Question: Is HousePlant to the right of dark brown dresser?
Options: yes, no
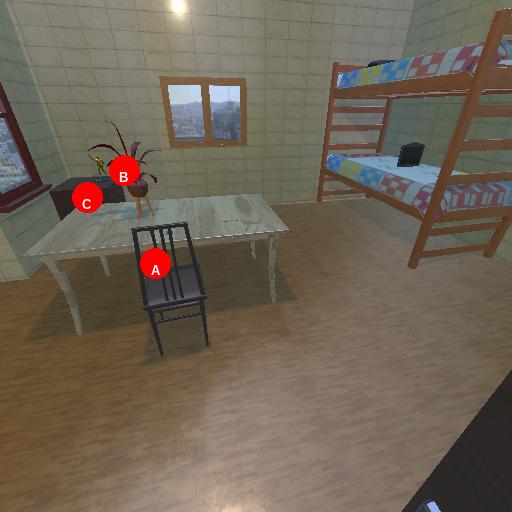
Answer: yes